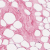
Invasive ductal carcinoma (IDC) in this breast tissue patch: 0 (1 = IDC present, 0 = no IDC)